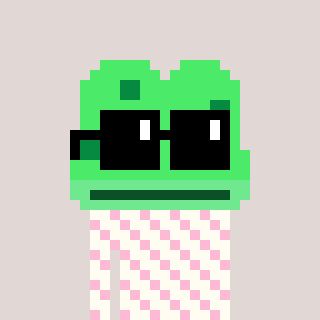
a pixel art character with square black sunglasses, a frog-shaped head and a grayscale-colored body on a warm background